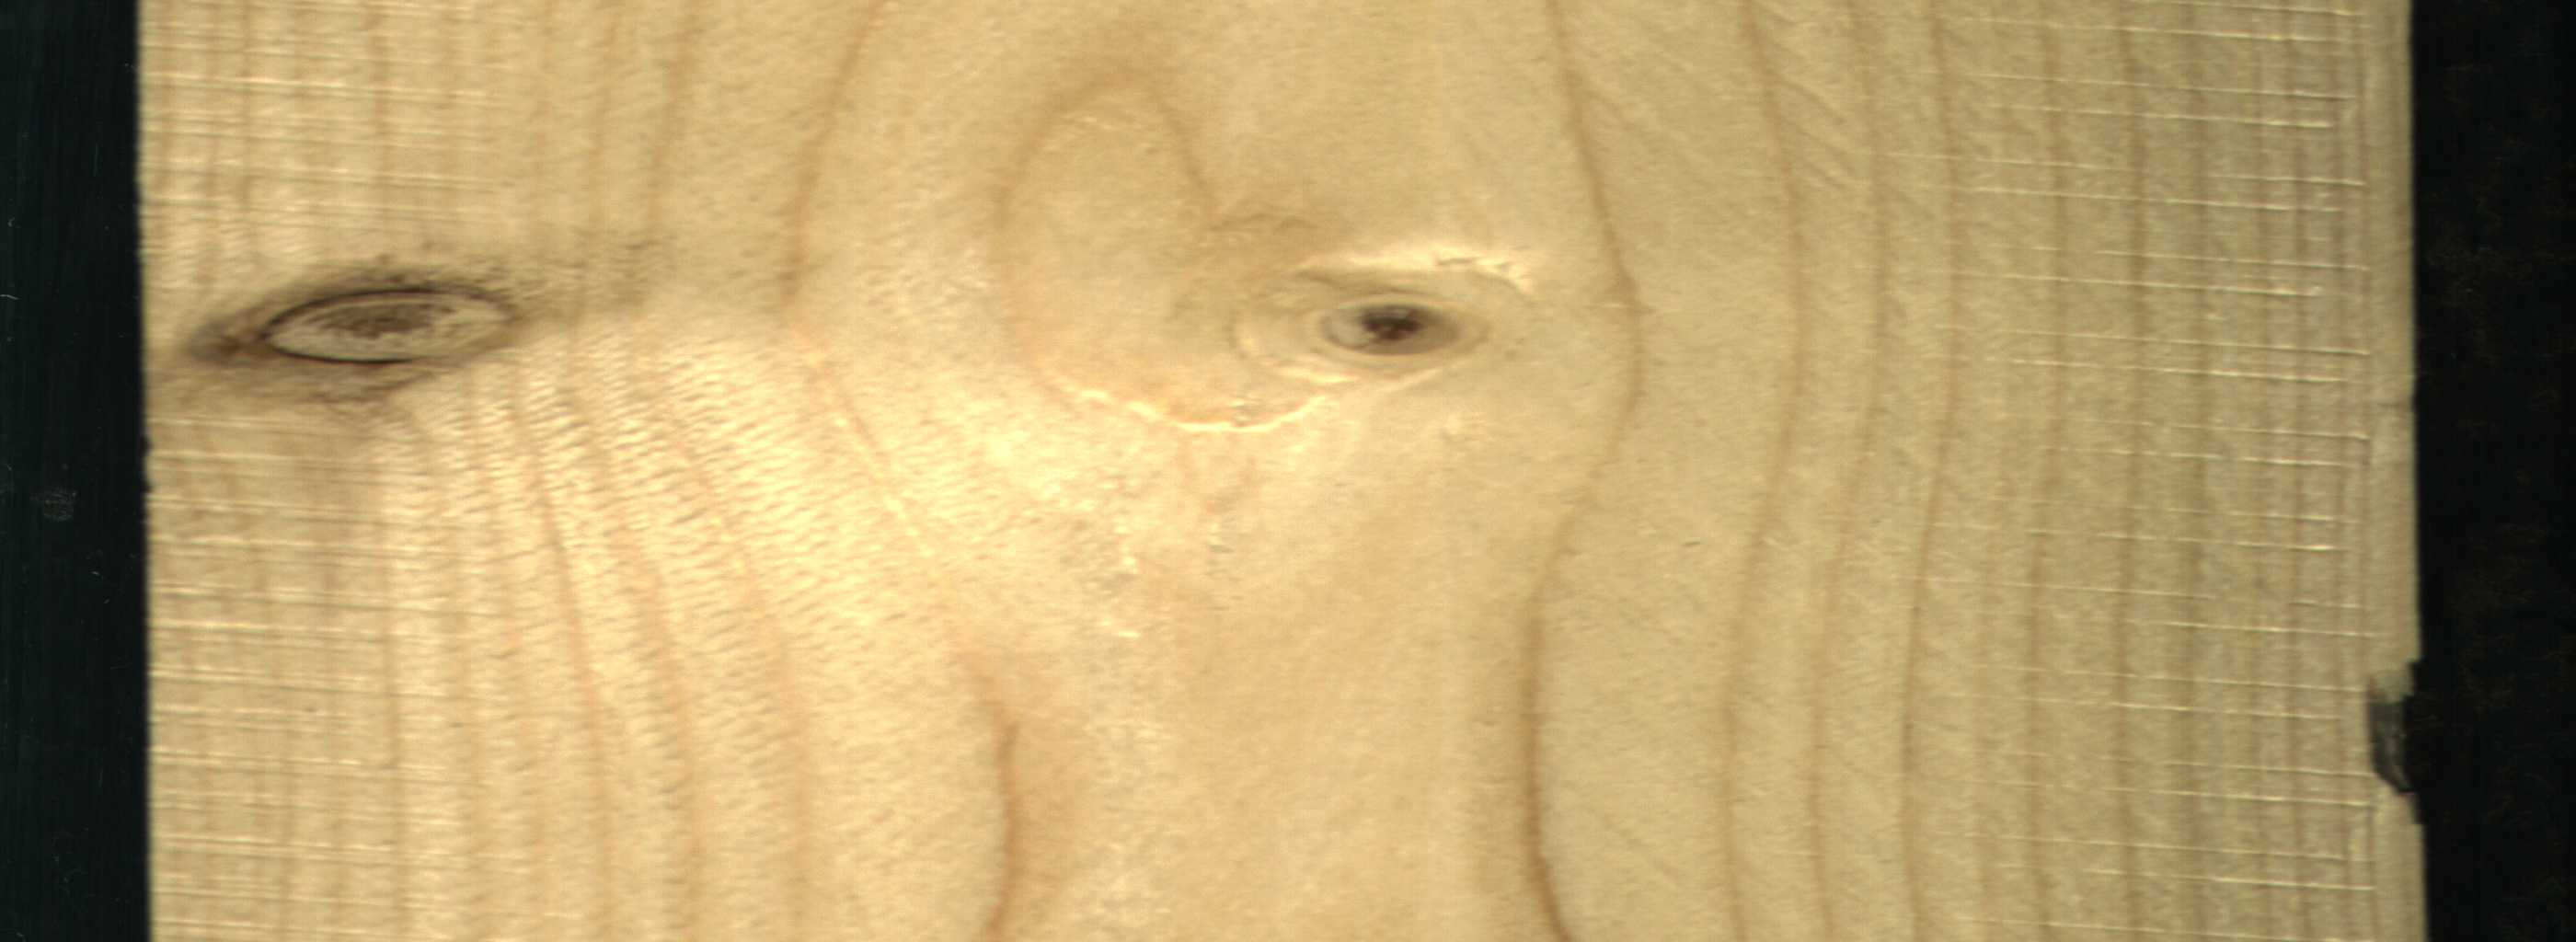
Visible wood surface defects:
Live_Knot
Live_Knot